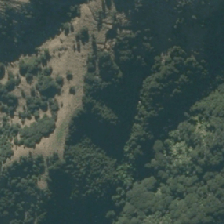
Land cover: low_producing_grassland